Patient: sex M, age 75
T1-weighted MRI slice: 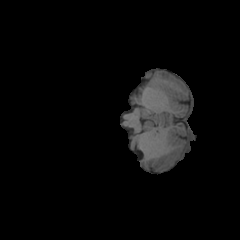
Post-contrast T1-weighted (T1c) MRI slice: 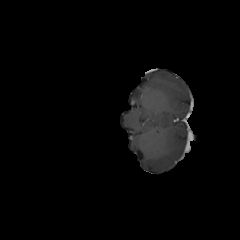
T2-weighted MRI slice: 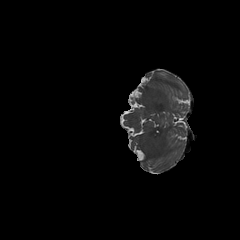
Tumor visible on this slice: no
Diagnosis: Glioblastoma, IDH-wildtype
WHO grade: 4